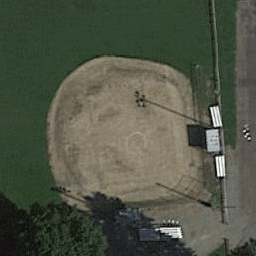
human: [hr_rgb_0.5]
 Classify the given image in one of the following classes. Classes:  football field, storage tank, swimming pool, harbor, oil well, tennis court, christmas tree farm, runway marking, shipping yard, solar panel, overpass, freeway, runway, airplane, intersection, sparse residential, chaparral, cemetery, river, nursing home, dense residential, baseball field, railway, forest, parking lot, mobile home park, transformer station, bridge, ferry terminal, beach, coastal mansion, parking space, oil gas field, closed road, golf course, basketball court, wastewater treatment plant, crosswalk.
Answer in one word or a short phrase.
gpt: baseball field